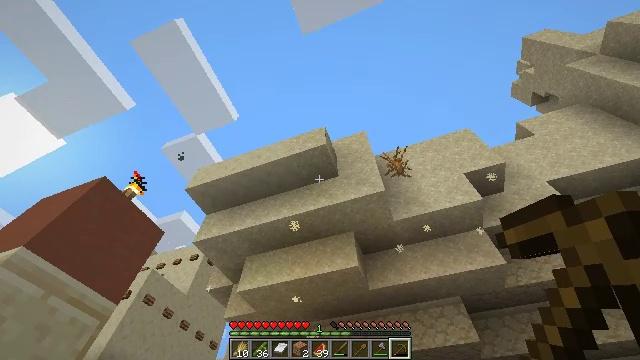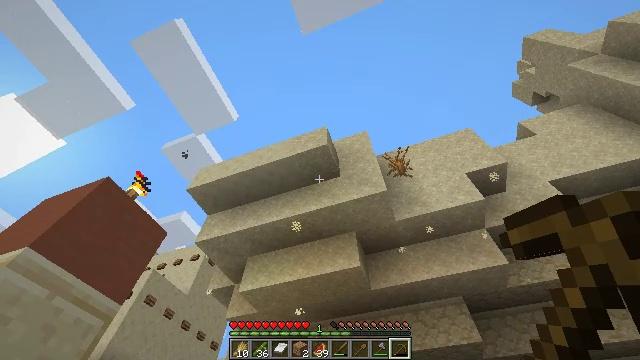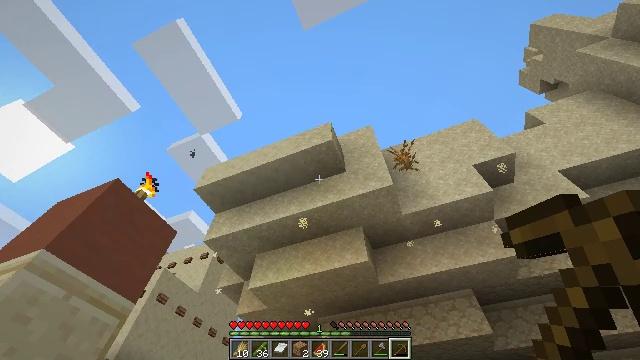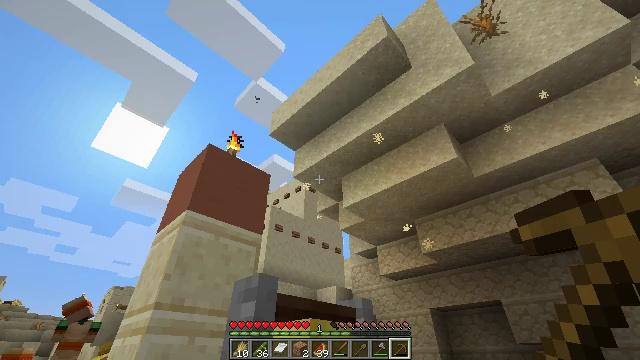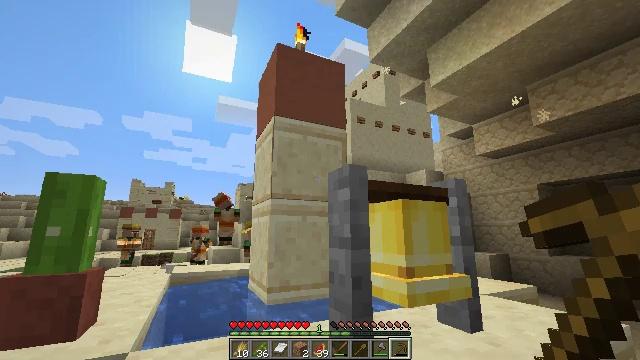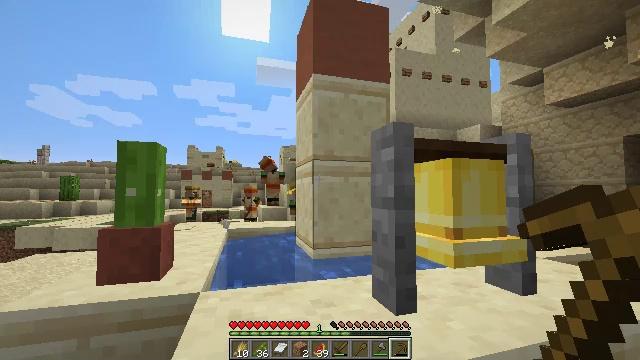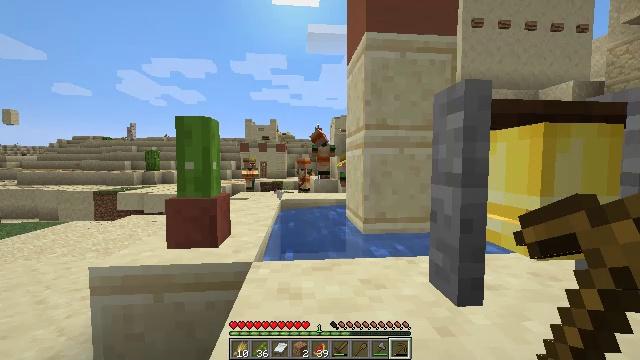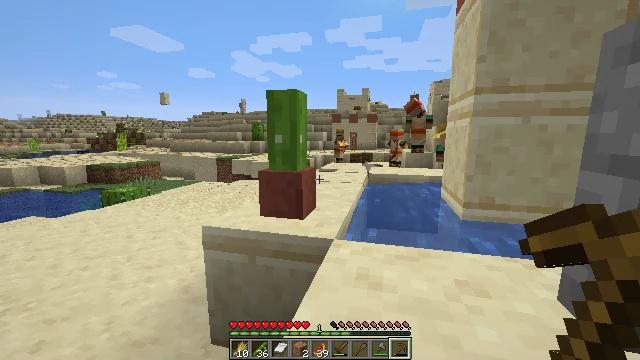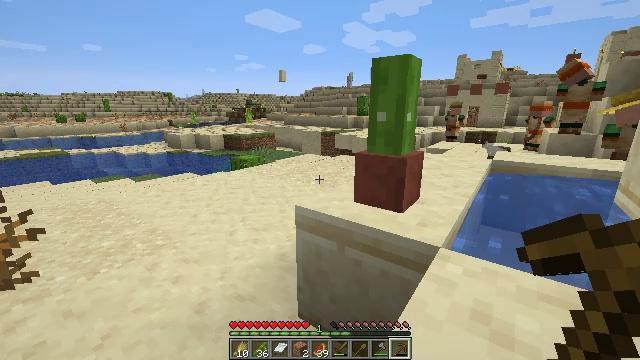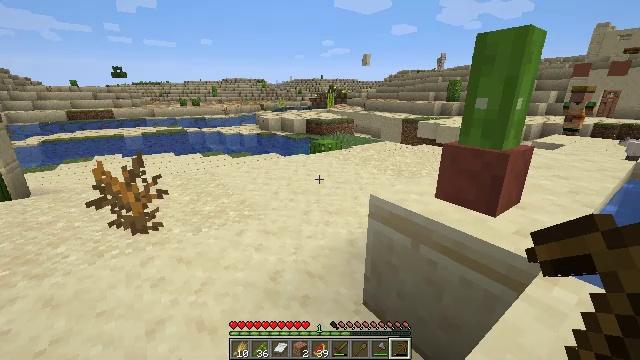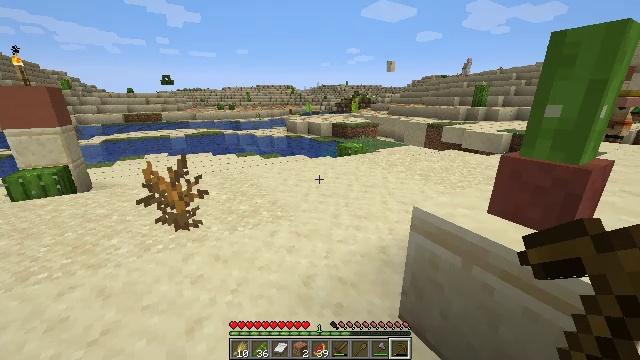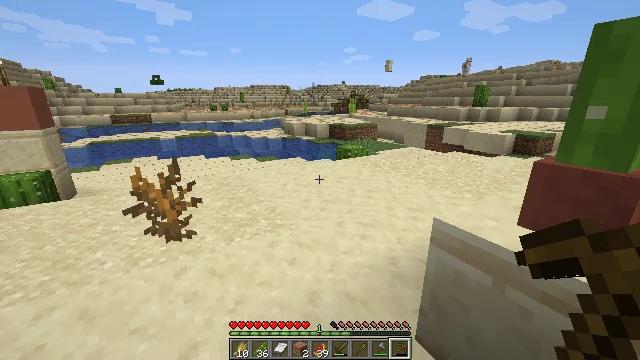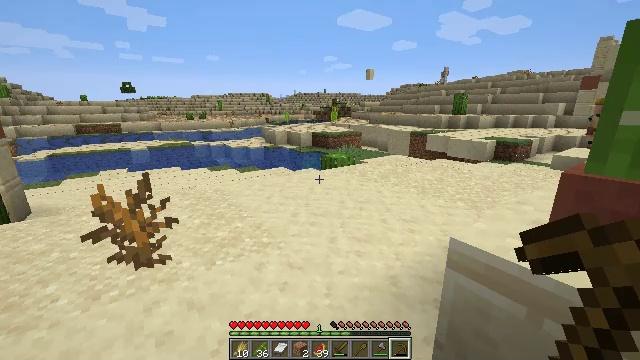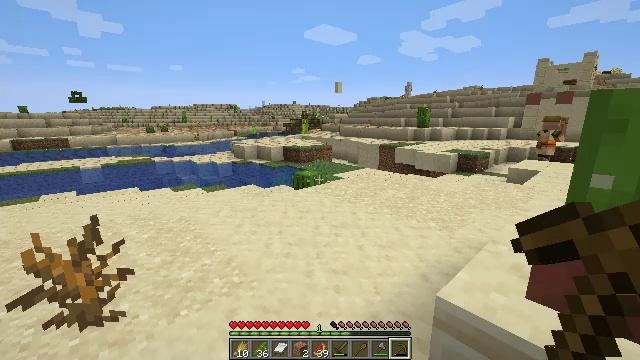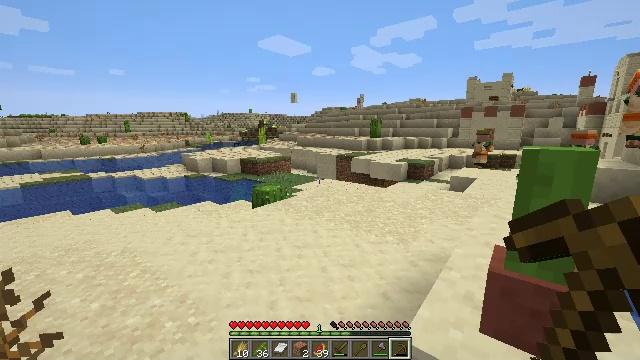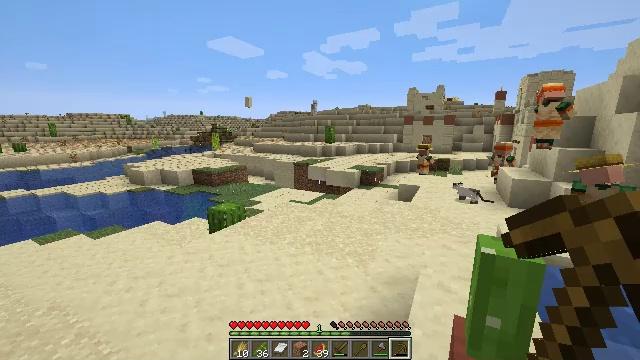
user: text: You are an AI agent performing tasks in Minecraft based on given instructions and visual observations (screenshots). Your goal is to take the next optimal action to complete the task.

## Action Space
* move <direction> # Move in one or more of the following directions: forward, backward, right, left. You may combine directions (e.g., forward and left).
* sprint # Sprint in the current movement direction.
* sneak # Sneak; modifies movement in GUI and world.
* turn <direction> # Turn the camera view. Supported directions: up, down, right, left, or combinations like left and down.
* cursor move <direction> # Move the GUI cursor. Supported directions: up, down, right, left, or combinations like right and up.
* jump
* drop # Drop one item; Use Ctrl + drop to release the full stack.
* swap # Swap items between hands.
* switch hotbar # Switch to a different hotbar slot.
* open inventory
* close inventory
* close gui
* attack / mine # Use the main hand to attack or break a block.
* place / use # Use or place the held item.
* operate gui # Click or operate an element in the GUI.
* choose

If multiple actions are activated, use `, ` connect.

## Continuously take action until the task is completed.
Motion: motion action
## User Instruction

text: Gather the smooth sandstone slab.
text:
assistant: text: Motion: no_op
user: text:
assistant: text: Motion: turn left
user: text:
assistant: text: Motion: turn left and down
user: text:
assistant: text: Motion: turn left and down
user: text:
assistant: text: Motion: move forward, turn left and down
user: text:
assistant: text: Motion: move forward, turn left and down
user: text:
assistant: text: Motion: move forward, turn left and down
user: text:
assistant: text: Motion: move forward, sprint, turn left and down
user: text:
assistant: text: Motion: move forward, sprint, turn left and down
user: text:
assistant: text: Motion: move forward, sprint, turn left
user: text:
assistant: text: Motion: move forward, sprint
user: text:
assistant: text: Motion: move forward, turn right and up
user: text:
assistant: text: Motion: move forward, turn right and up, jump
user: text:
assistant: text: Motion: move forward, turn right and up, jump
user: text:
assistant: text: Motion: move forward, turn right, jump
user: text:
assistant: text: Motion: move forward, turn right, jump
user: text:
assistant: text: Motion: move forward, turn right, jump
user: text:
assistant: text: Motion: move forward, turn right, jump
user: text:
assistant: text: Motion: move forward, turn right, jump
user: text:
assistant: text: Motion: move forward, jump
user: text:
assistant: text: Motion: move forward, jump
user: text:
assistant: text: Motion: move forward, sprint, turn right, jump
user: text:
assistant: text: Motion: move forward, sprint, turn right, jump
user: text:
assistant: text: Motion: move forward, sprint, turn right, jump
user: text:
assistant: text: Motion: move forward, sprint, turn right and up, jump
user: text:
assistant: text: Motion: move forward, turn right and up, jump
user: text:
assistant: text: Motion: move forward, turn right and up, jump
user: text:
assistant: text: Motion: move forward, jump
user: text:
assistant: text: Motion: move forward, jump
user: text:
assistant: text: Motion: move forward, jump